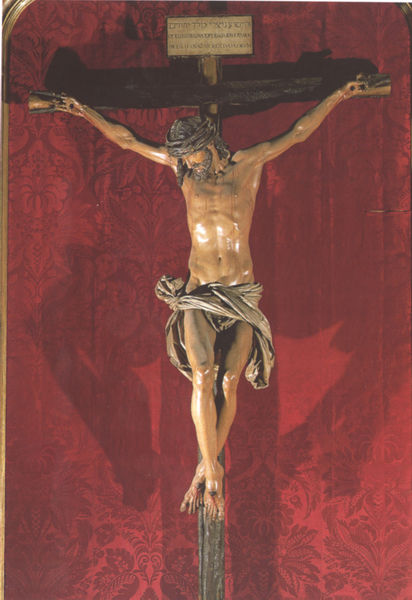
Titel: Christus der Barmherzigkeit (Cristo de la clemencia) oder Christus der Kelche (Cristo de los cálices)
Künstler: Juan Martínez Montañés
Standort: Sevilla, Kathedrale (EU - E - Andalusien)
Schlagwörter: kopf, lendenschurz, mann, nackt, schatten, hintergrund, holz, licht, rot, tuch, bart, wand, arme, falten, leiche, tod, tot, haare, skulptur, schrift, tafel, inschrift, glanz, nabel, nagel, nägel, fotografie, schild, lendentuch, kreuz, brokat, damast, schnitzerei, christus, jesus, kreuzigung, leichnam, ostern, sterben, qual, schmerz, kruzifix, gekreuzigt, dornenkrone, auferstehung, geschnitzt, sterbeszene, folter, marter, bedeckung, jesus am kreuz, tort, vierfuss, am kreuz, überkreuzte beine, lenedentuch, vierduß